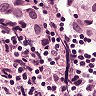
Metastatic tissue present: yes